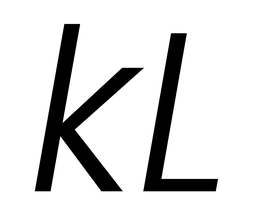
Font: Poppins-LightItalic